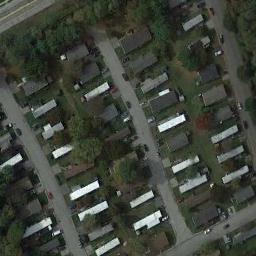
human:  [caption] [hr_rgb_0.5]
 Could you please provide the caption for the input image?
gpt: The mobile home park has some neatly arranged mobile homes on the grass and some trees are among these mobile homes .

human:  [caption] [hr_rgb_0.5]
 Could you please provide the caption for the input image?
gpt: Many buildings are in the mobile home park .

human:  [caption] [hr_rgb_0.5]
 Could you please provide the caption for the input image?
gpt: Here is a road with mobile homes on both sides .

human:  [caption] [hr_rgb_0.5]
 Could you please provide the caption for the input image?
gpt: The mobile home park is on the grass next to some trees and road .

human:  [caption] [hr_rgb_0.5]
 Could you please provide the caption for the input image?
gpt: There are some buildings and green trees in the mobile home park .